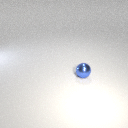
small blue metal sphere